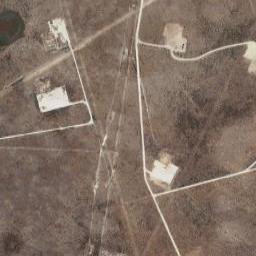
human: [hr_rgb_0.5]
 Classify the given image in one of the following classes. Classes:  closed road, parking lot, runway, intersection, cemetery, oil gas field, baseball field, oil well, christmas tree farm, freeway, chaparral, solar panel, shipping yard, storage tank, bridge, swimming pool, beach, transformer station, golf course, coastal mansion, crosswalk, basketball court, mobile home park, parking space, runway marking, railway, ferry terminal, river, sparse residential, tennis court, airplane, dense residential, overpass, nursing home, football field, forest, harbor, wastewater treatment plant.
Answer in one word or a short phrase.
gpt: oil gas field